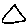
Label: triangle